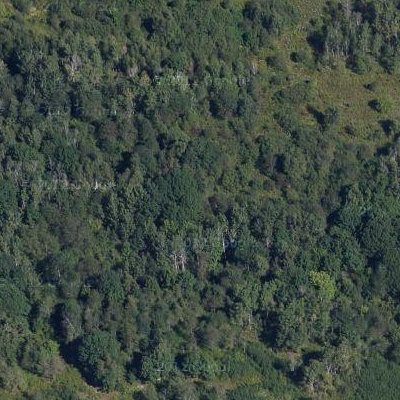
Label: Forest